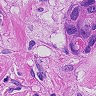
Metastatic tissue present: yes